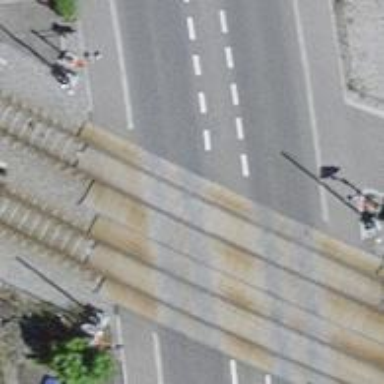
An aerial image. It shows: Level crossing with double half barrier.